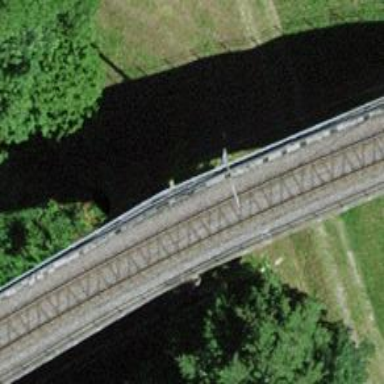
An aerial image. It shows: Railway bridge with electrified tracks and single rail.